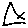
Label: triangle